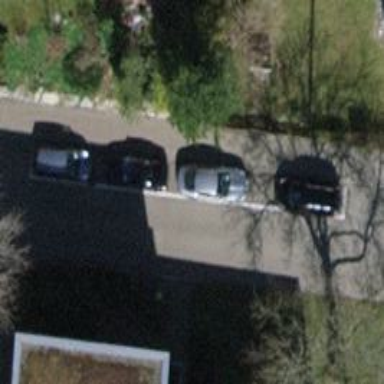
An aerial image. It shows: Residential road with asphalt surface and sidewalk on the left side.